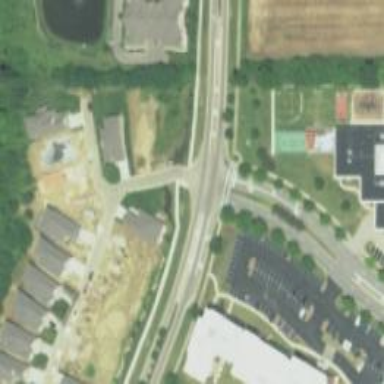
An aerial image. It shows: Marked road crossing.